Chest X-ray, PA view. Patient: 71 years old, sex F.
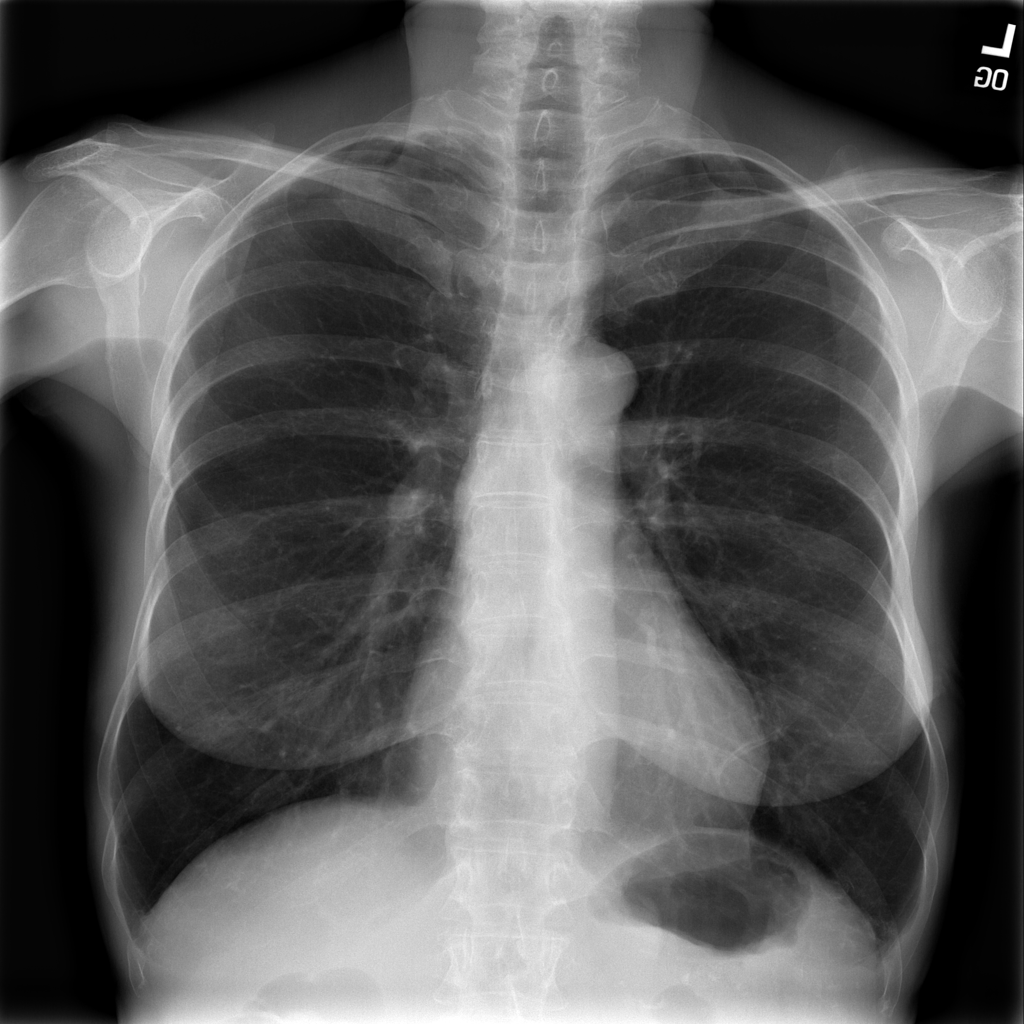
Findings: No Finding